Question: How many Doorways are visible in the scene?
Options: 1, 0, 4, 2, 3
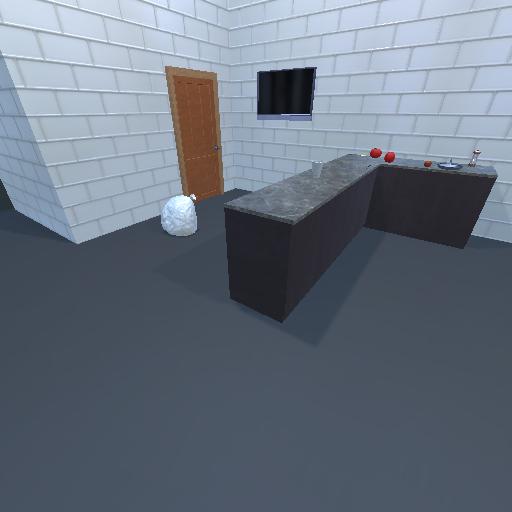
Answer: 1